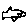
Label: fish